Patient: sex M, age 45
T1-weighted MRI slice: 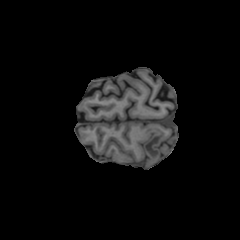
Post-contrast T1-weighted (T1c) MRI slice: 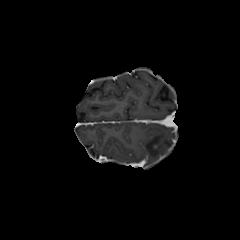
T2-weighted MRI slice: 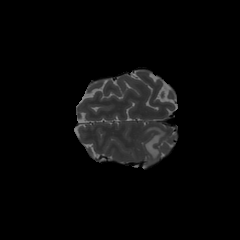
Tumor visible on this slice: yes
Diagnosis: Astrocytoma, IDH-wildtype
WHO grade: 2